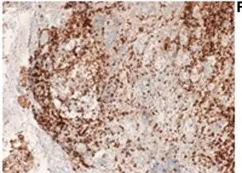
Pituitary gland serial sections from a representative area of the patient's pituitary biopsy. Pituitary gland serial sections from a representative area of the patient's pituitary biopsy, showing the most relevant immune-histopathological findings. Note the germinal center consisting of CD20+ B cells and peripheral CD3+ T cells (classified as T lymphocytes). Both CD4+ (helper) and CD8+ (cytotoxic) lymphocytes were found, as well as abundant macrophages (CD68+). T-regulatory cells were present in germinal centers and in the periphery (Foxp3+ and PD1+). Interleukin (IL)-17 staining was found not only in infiltrating lymphocytes but also in cells of pituitary origin in both hypophysitis and normal pituitary (data not shown). CD4. Sections. Are shown as 10x.
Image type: pathology (immunostaining)